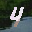
Label: 4